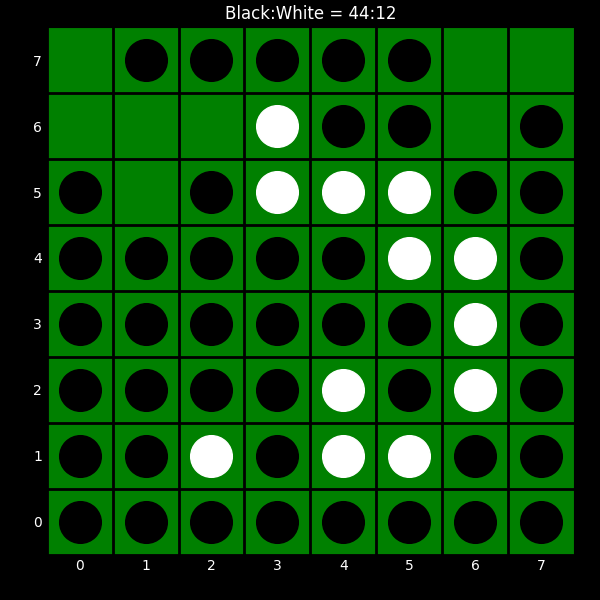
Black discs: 44
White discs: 12